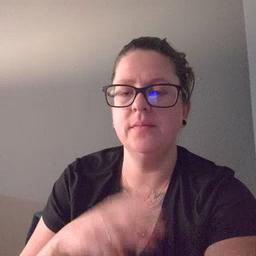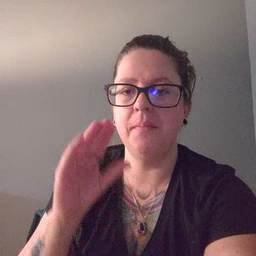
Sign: smile